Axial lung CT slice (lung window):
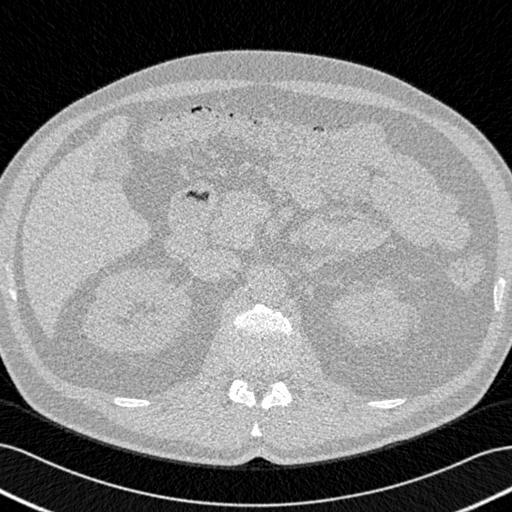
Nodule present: no